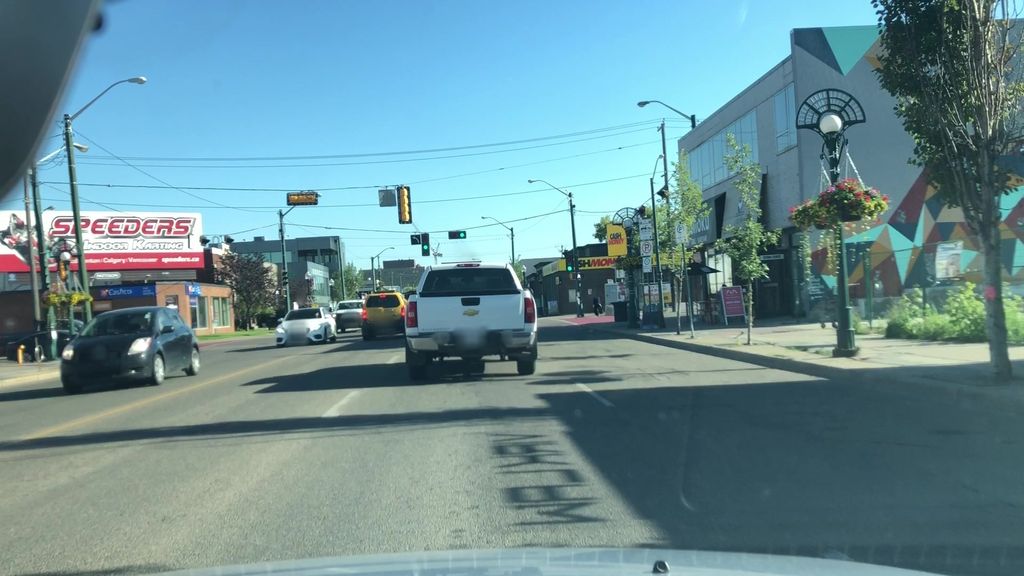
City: edmonton